Field crop: maize
Growth stage: 2
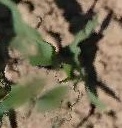
Species: maize